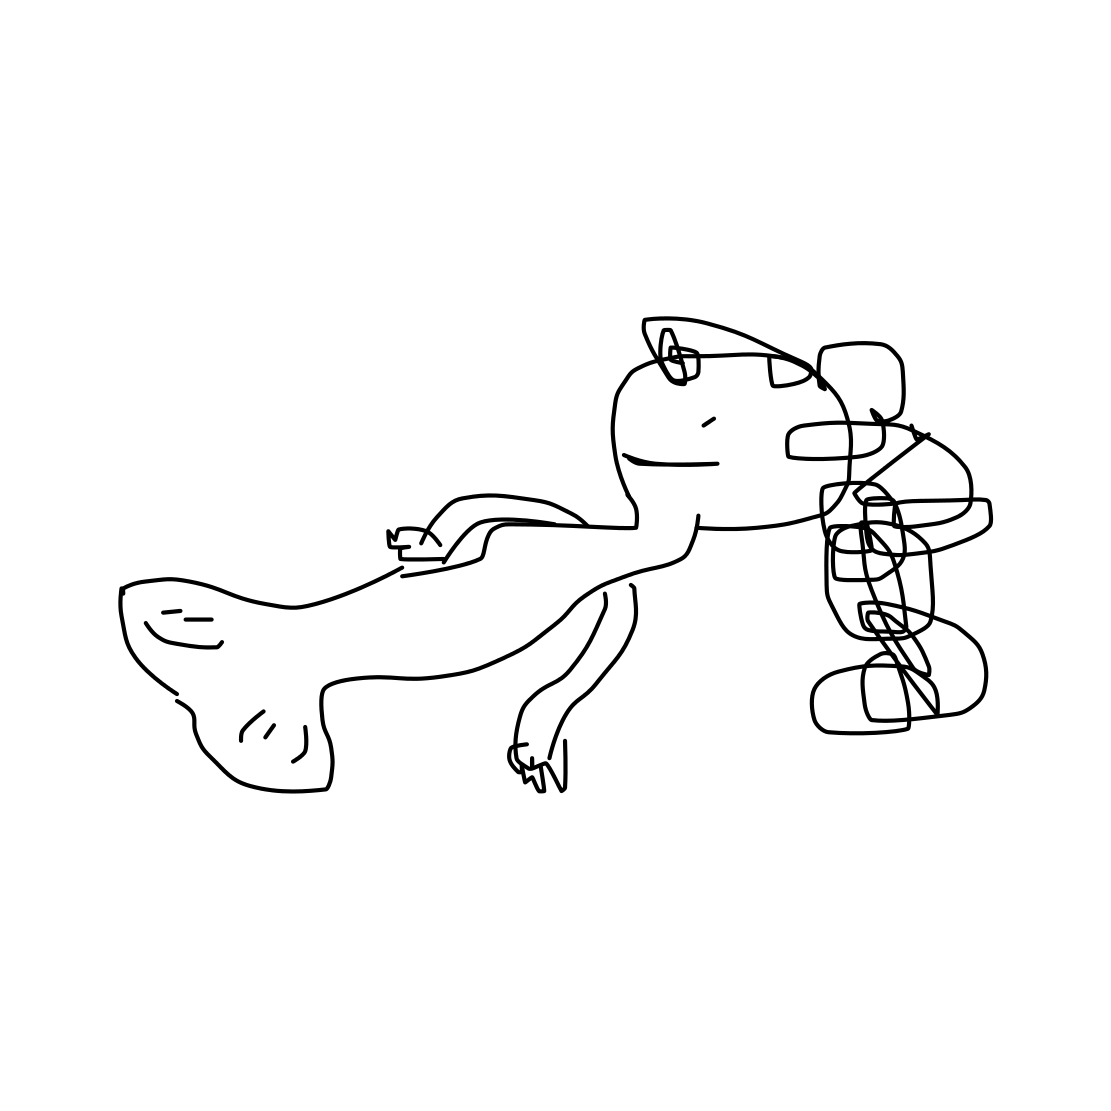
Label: mermaid